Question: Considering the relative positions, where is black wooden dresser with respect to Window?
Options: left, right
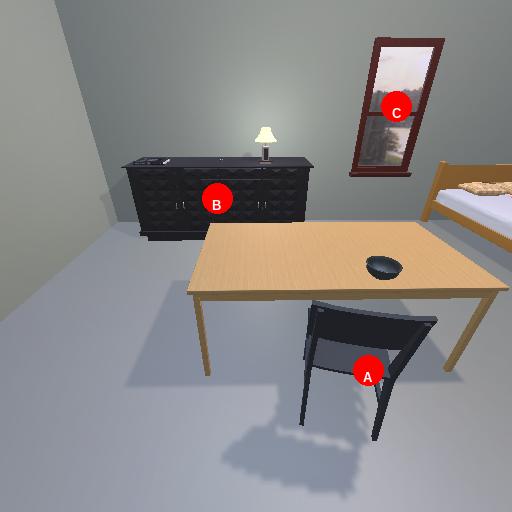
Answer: left